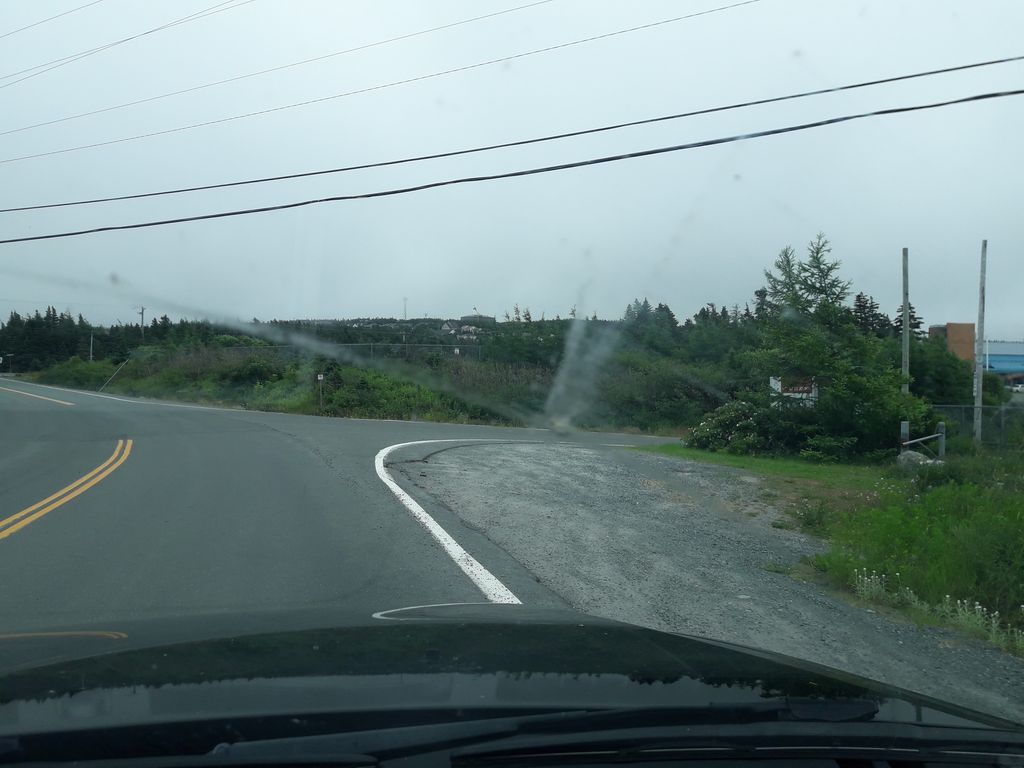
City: st_johns